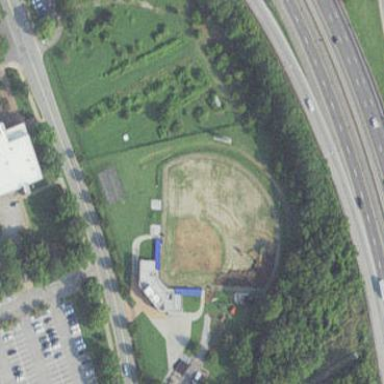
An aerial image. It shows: Baseball pitch for leisure land.